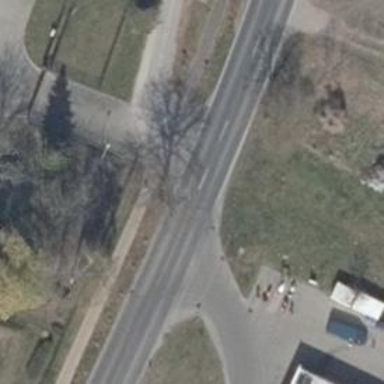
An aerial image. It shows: Asphalt road designated for service vehicles.